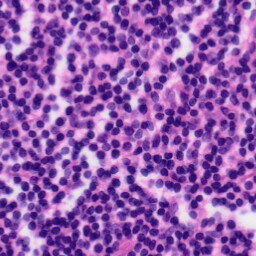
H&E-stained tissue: Tonsil